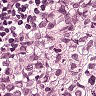
Metastatic tissue present: yes